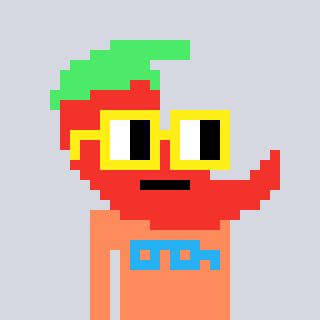
a pixel art character with square yellow glasses, a chilli-shaped head and a peachy-colored body on a cool background